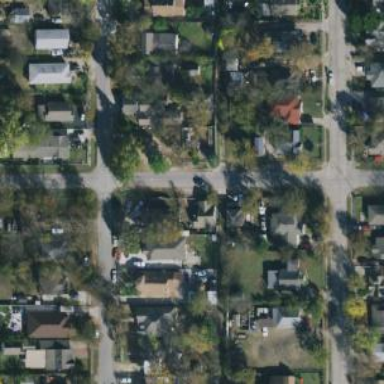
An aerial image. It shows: Alley classified as service road.